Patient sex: F
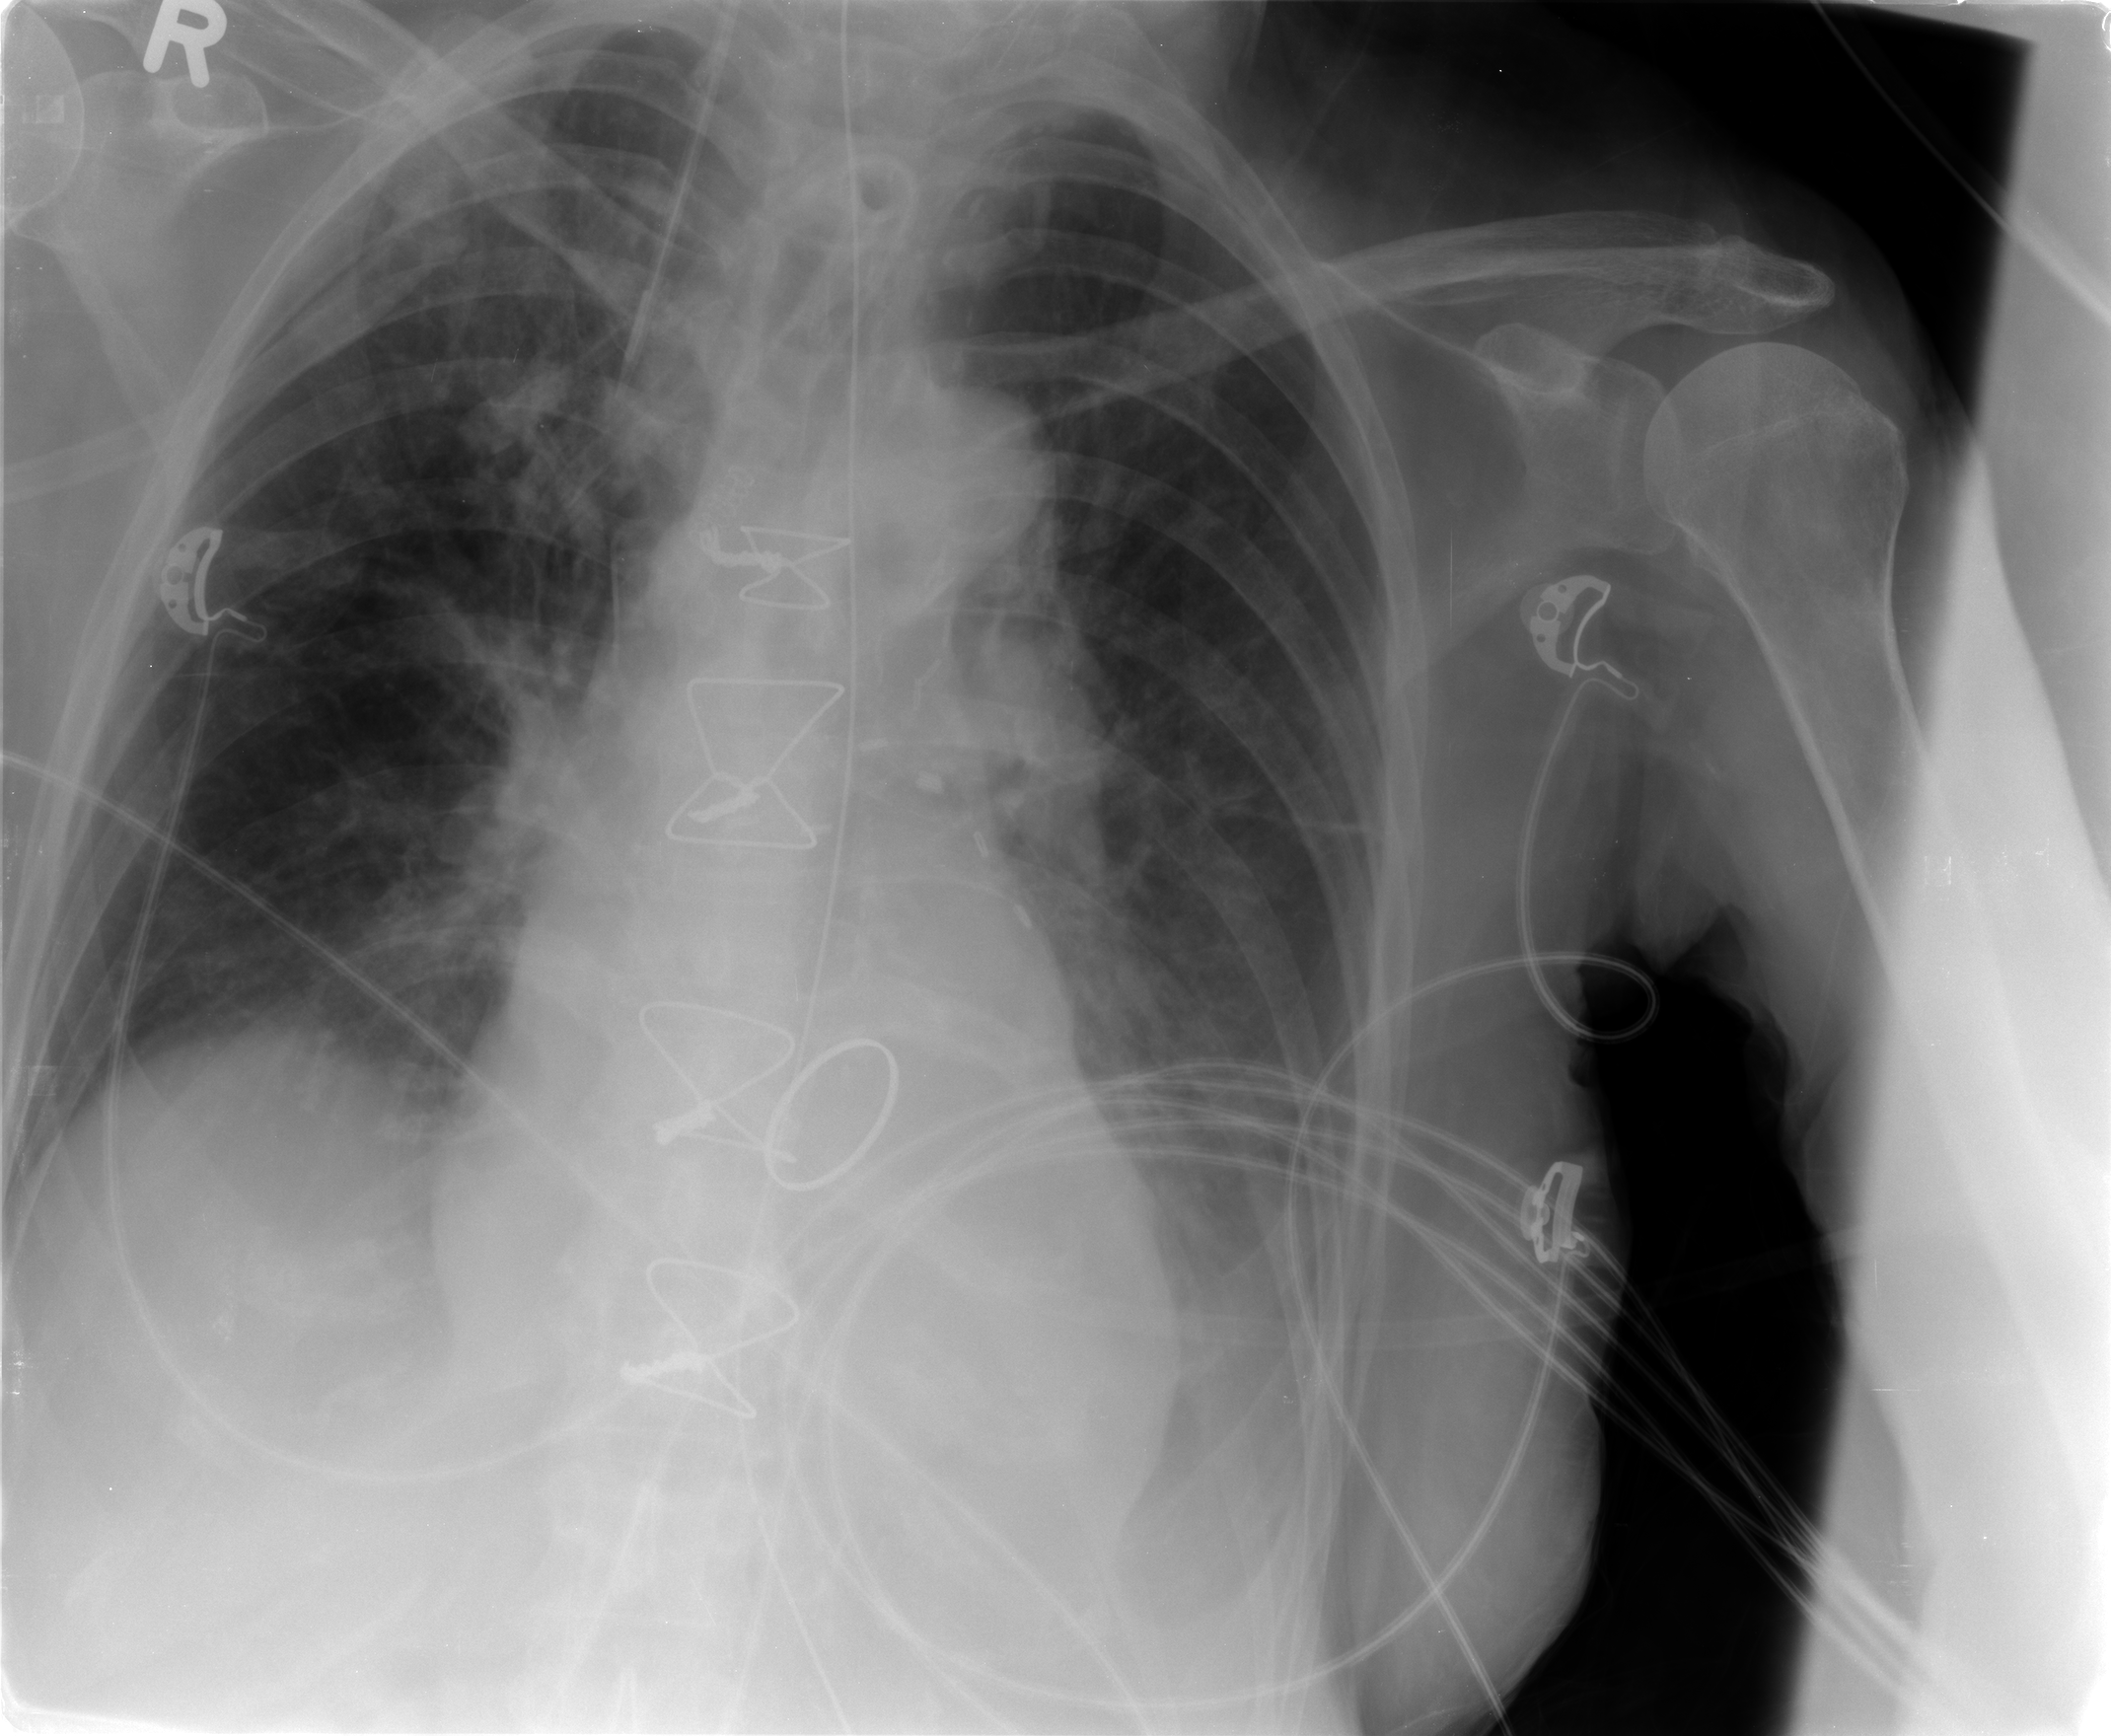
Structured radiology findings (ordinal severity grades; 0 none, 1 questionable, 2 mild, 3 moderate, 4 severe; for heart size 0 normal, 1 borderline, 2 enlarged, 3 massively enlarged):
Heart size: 0
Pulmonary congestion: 2
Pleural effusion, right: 2
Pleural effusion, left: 2
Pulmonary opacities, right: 1
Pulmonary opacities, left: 0
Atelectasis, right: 2
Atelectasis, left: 1